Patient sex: M
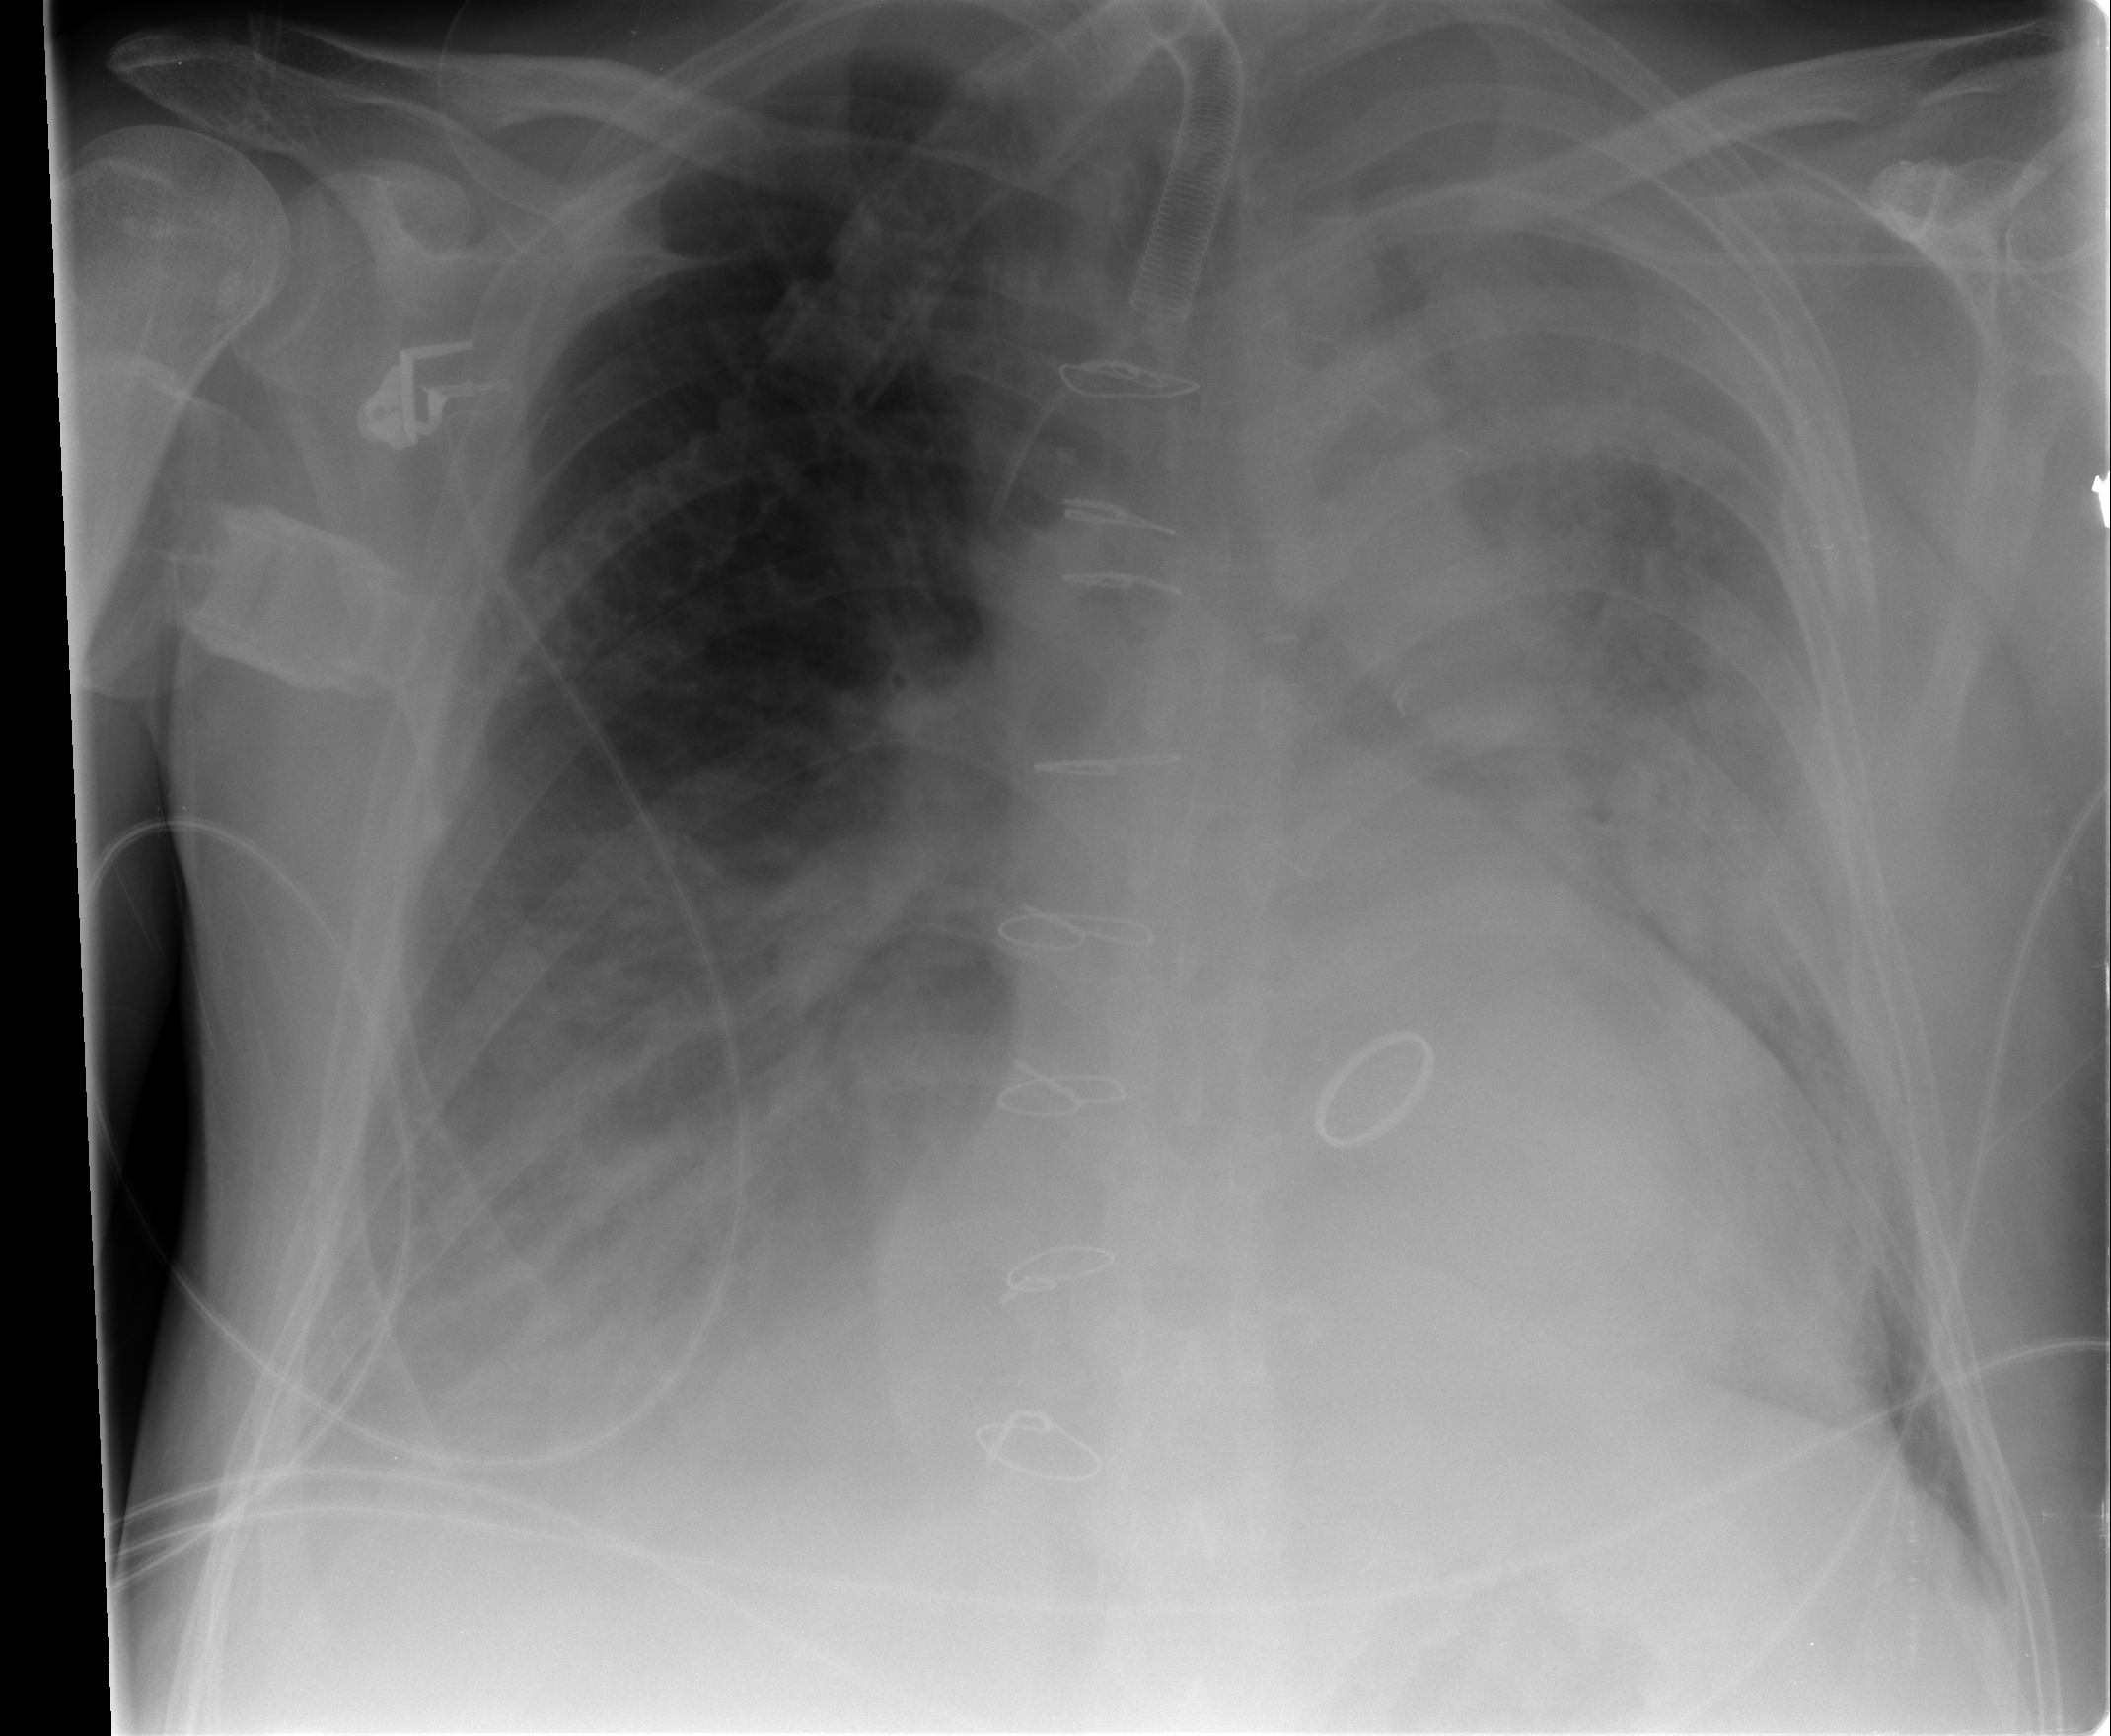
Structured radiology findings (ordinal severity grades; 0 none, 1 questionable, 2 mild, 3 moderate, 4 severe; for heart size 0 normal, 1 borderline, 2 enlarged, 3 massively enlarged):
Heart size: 2
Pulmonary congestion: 2
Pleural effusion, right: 2
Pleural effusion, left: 3
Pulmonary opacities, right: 2
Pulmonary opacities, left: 3
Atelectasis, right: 2
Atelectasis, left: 4